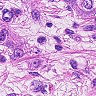
Metastatic tissue present: yes